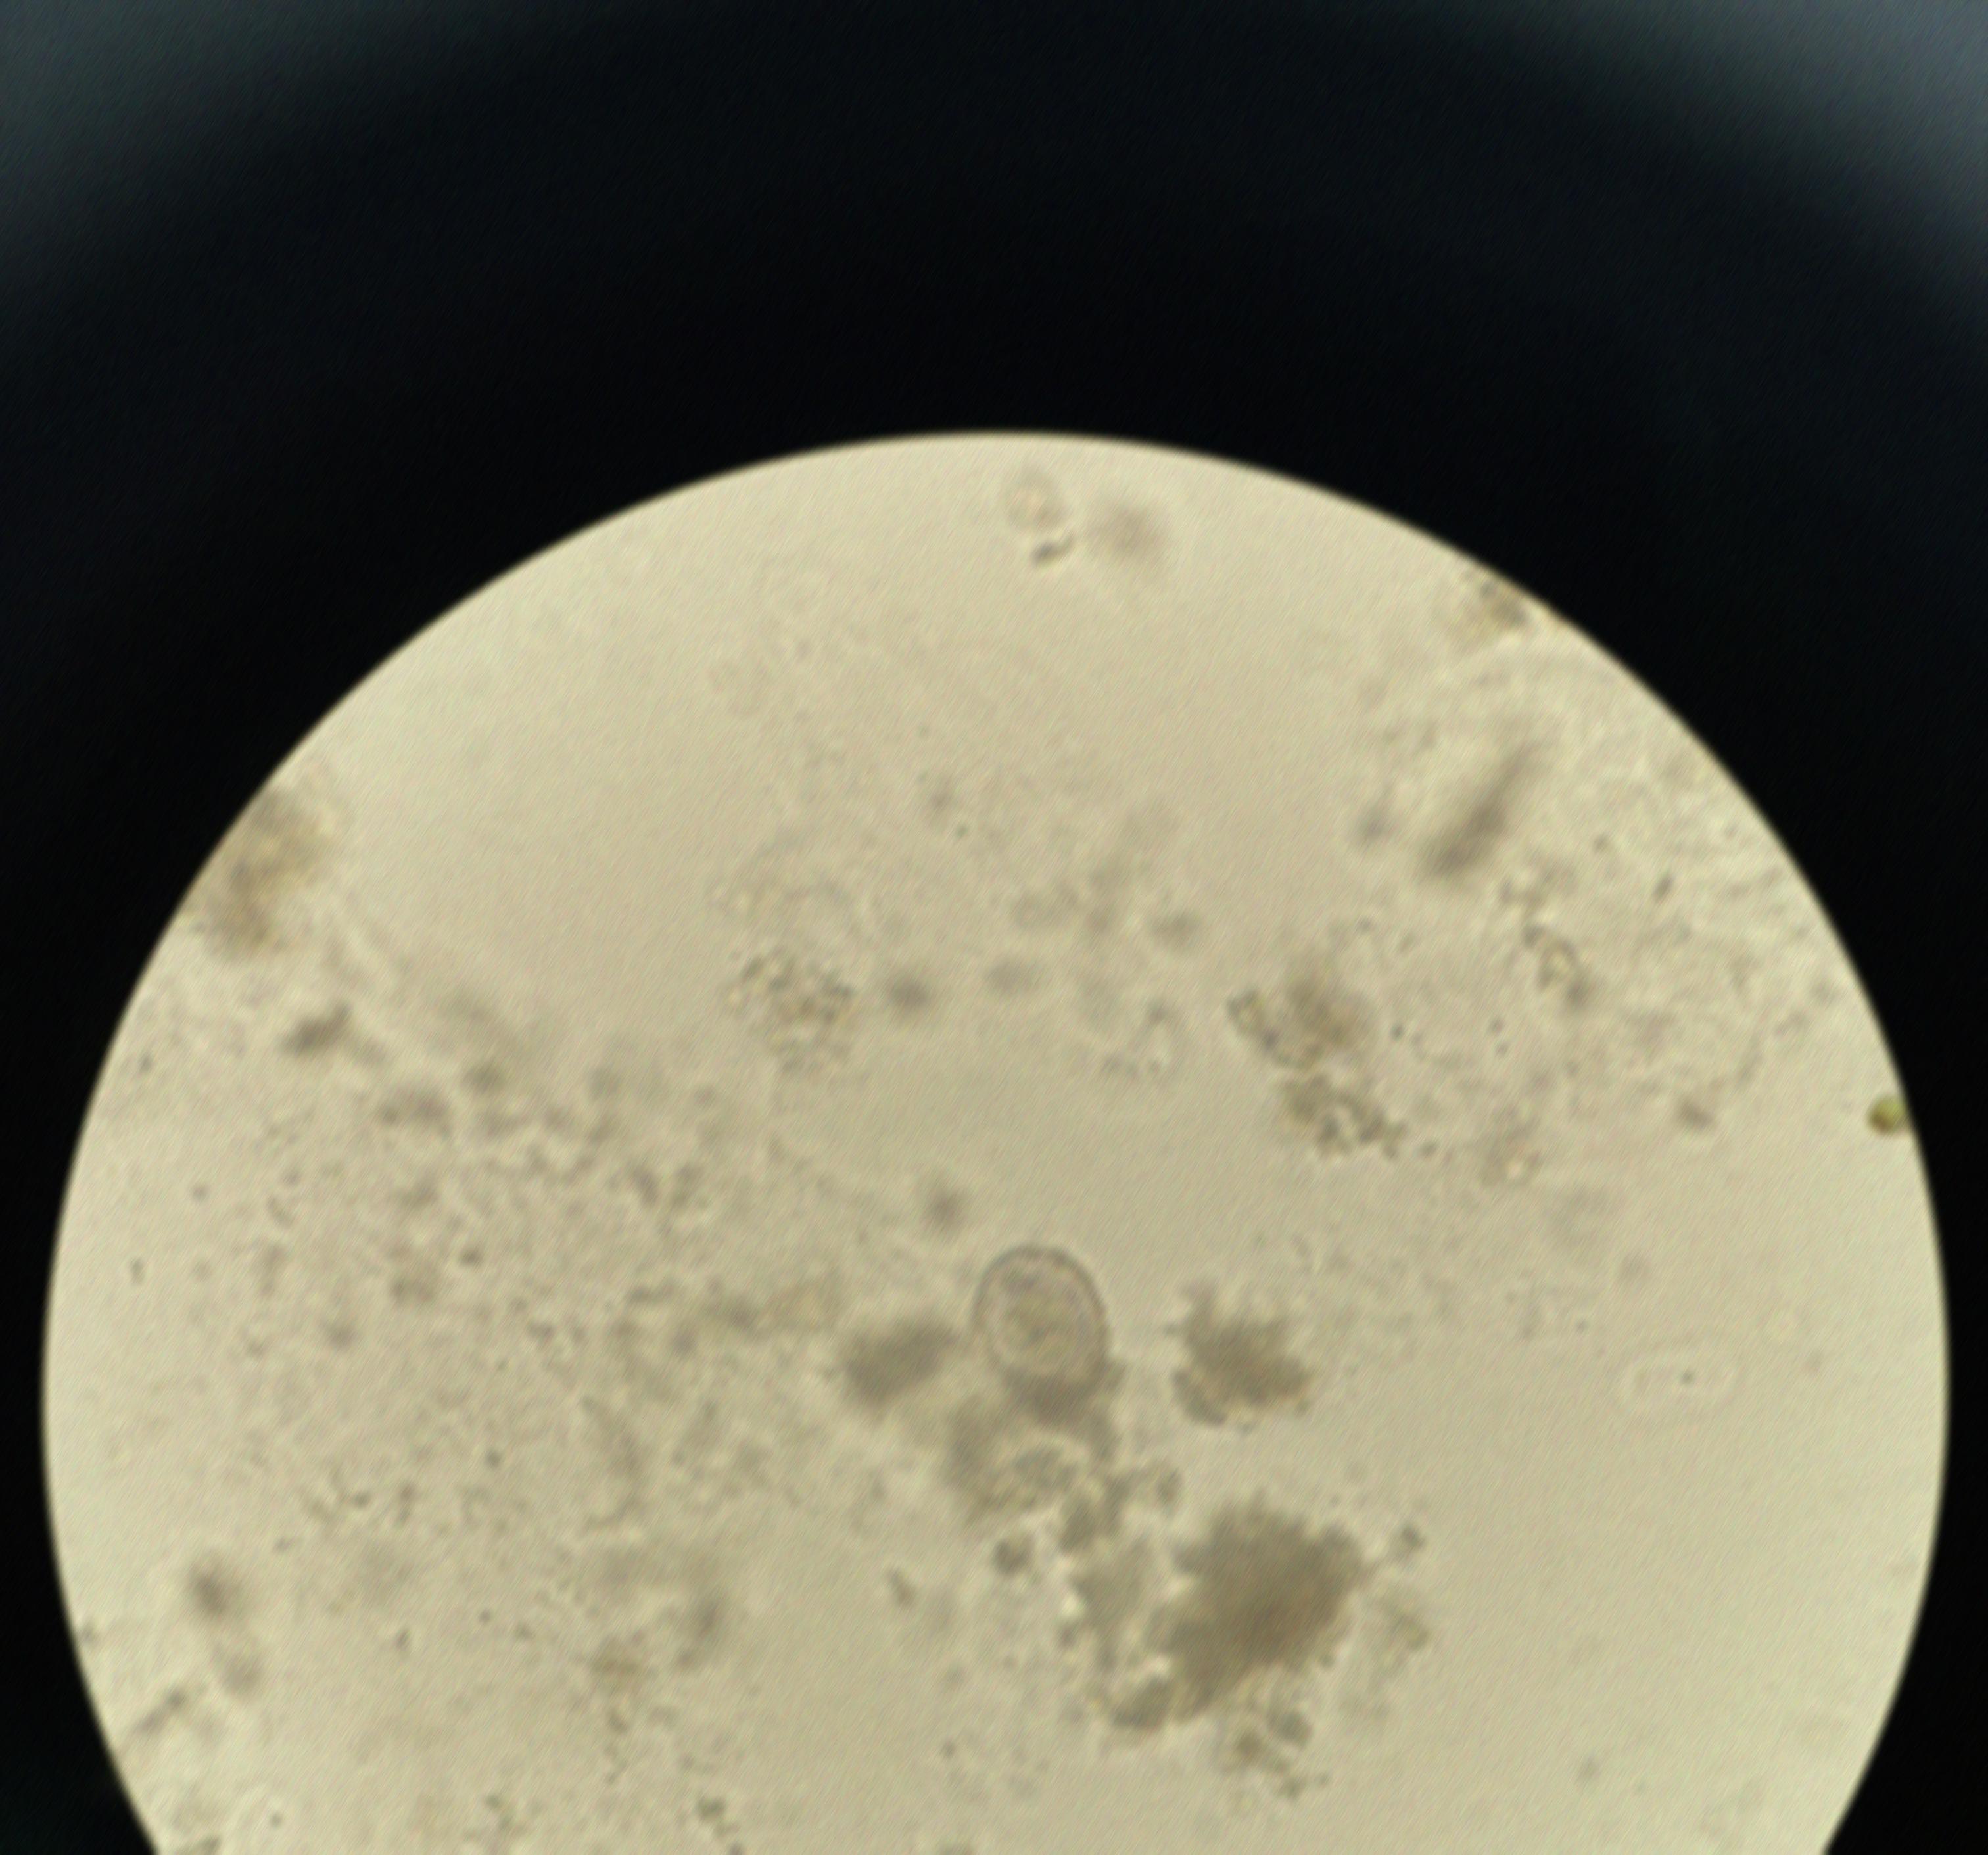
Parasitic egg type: Hymenolepis nana